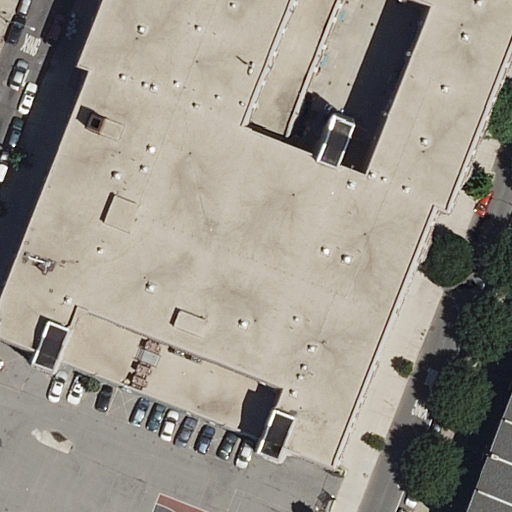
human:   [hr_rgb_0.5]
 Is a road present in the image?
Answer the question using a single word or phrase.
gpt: yes

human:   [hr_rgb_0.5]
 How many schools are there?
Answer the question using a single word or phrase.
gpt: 1

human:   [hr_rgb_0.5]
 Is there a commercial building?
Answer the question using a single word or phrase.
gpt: no

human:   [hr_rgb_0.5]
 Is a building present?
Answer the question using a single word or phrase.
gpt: yes

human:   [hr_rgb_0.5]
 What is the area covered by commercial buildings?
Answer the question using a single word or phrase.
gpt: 0m2

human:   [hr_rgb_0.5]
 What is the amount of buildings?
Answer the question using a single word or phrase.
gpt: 5

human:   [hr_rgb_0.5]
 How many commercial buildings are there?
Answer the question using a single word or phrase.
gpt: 0

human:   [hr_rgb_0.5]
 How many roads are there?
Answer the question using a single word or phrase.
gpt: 2

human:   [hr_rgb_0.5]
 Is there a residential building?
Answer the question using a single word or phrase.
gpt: yes

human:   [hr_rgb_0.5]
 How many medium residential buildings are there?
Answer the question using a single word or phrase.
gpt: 0

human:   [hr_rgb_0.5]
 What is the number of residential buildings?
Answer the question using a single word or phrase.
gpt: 4

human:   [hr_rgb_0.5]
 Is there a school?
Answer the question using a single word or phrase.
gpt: yes

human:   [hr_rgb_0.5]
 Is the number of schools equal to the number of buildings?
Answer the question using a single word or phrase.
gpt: no

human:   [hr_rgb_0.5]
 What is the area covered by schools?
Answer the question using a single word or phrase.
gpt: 2348m2

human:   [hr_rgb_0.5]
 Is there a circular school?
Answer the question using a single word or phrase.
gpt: no

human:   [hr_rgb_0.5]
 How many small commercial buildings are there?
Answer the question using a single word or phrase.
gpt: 0

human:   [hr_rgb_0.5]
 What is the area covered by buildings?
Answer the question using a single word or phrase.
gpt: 1864m2

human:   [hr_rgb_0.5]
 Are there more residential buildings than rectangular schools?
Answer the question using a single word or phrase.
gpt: yes

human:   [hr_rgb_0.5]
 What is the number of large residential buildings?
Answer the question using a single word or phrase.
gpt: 0

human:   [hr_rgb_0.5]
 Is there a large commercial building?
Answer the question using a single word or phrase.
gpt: no

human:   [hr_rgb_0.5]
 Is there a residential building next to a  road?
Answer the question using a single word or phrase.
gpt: yes

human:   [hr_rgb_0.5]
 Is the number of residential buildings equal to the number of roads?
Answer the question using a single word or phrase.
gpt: no

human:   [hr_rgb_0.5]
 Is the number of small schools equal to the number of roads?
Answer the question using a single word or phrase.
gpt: no

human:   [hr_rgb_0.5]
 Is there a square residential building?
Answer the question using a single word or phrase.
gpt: no

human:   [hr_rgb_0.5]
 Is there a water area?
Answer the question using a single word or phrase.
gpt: no

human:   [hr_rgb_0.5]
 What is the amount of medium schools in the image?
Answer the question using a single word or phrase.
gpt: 0

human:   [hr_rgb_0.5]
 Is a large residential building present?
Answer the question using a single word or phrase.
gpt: no

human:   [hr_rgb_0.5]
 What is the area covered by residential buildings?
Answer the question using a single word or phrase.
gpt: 102m2

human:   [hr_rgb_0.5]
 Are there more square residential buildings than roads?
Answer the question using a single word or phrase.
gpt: no

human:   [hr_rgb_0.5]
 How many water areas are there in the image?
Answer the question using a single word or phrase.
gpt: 0

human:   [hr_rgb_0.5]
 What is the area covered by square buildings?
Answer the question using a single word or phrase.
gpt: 0m2

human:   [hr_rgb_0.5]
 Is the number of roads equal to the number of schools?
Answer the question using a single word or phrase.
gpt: no

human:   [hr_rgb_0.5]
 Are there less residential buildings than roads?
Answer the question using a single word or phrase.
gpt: no

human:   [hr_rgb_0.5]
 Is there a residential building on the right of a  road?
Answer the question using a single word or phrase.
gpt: yes

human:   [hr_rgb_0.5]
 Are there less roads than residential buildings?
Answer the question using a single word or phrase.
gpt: yes

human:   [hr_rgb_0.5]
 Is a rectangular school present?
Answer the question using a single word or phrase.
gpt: yes

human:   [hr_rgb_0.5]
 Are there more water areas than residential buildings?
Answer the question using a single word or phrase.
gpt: no

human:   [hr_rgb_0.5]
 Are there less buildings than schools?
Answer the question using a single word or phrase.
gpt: no

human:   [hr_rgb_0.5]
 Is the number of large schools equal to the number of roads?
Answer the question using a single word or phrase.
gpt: no

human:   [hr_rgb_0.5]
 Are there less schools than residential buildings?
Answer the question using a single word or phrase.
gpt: yes

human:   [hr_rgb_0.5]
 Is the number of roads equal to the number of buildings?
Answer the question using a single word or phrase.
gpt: no

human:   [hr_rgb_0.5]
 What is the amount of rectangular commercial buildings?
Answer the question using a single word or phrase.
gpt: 0

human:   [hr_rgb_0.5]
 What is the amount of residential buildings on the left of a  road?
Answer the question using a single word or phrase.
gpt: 0

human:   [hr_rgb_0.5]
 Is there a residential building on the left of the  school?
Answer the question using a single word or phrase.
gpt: no

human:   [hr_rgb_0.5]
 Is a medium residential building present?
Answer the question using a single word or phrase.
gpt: no

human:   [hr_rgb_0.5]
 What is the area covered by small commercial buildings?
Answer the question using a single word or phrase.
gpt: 0m2

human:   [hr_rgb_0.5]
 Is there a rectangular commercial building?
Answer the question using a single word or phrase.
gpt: no

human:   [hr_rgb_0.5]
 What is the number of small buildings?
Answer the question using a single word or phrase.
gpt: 4

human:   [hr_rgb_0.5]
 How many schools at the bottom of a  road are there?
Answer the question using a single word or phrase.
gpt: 0

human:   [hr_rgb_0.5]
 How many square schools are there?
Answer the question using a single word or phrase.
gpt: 0

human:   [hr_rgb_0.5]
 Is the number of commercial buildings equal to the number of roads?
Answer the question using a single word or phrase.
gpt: no

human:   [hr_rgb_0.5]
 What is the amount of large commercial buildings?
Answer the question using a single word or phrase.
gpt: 0

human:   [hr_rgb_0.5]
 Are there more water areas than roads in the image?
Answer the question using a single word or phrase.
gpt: no

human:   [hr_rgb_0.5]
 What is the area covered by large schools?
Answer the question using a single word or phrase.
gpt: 2348m2

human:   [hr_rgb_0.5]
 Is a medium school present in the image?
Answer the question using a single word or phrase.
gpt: no

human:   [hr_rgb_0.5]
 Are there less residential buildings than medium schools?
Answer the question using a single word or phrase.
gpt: no

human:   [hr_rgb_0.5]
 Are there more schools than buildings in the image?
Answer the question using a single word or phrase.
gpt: no

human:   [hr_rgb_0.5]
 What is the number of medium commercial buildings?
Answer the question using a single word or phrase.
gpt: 0

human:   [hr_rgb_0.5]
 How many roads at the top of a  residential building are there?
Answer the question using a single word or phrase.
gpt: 2

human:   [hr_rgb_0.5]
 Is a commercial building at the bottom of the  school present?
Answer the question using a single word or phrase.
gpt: no

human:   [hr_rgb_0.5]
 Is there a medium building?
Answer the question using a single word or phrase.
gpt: no

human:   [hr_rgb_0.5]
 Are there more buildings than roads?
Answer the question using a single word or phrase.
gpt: yes

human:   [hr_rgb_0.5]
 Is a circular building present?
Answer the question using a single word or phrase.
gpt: no

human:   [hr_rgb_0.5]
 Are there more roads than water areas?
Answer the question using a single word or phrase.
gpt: yes